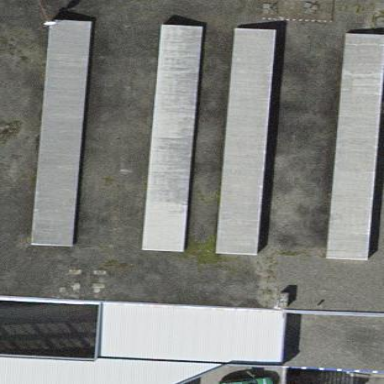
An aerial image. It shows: Office building with flat roof.